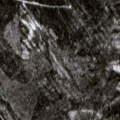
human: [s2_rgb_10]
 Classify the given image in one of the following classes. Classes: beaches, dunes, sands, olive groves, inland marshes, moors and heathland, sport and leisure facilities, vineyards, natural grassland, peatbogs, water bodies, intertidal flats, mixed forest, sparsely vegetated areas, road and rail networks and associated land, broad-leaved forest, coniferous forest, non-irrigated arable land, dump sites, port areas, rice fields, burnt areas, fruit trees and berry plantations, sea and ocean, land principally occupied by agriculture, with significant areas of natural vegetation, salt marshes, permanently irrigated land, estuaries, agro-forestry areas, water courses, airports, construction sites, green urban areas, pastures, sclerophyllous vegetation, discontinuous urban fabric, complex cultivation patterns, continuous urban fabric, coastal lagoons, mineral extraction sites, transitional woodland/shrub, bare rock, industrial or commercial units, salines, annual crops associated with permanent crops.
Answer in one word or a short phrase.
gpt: coniferous forest, mixed forest